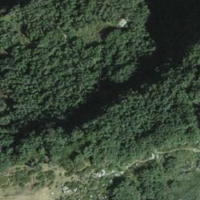
EUNIS habitat code: 31
Species observed at this site:
Arnica montana
Vaccinium myrtillus